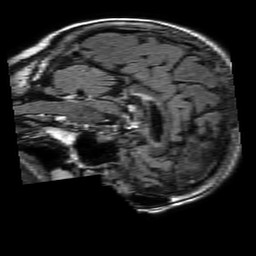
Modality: FLAIR
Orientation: sagittal
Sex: female
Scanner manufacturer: philips
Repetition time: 11 s
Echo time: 0.125 s